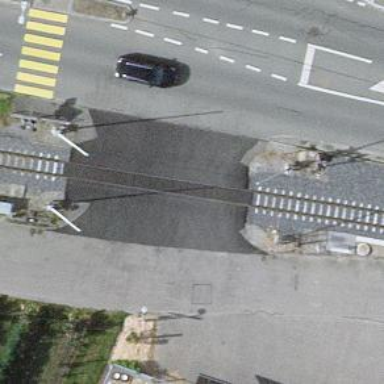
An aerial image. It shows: Level crossing with double half barrier.